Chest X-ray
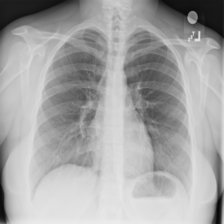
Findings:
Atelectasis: negative
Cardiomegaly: negative
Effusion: negative
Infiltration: negative
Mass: negative
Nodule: negative
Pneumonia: negative
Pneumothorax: negative
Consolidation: negative
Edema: negative
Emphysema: negative
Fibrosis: negative
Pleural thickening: negative
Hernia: negative